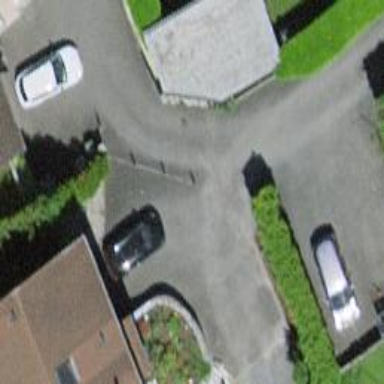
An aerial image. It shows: Living street.